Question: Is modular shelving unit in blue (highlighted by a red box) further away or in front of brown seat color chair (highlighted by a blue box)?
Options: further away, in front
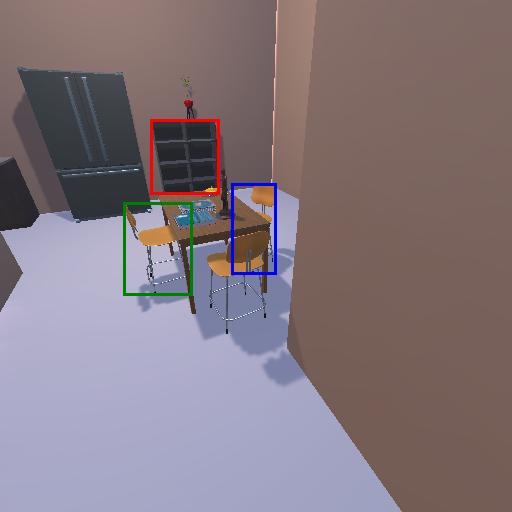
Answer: further away